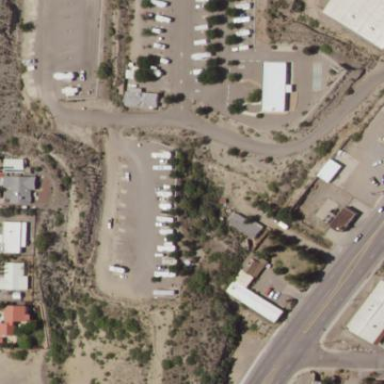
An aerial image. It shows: Caravan site with sanitary dump station available.